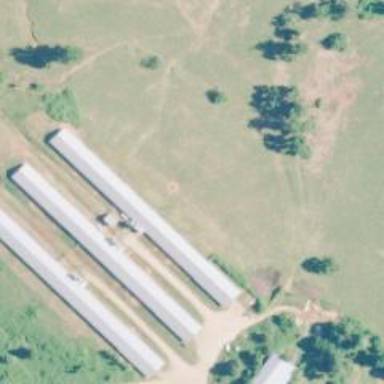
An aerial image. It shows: Farm auxiliary building.